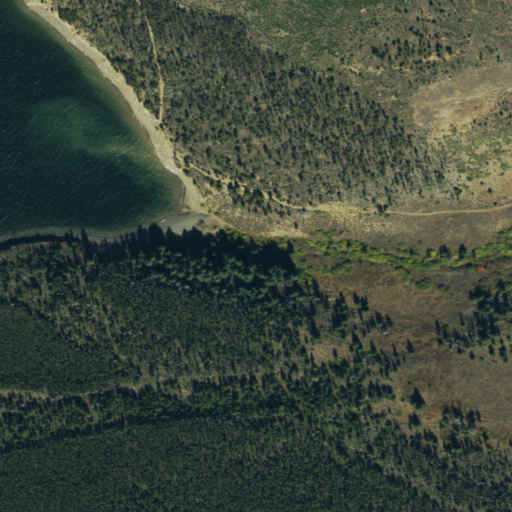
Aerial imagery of valley in Colorado named Soda Gulch containing evergreen forest, shrub, open water, deciduous forest, woody wetlands, and herbaceous wetlands